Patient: sex M, age 44
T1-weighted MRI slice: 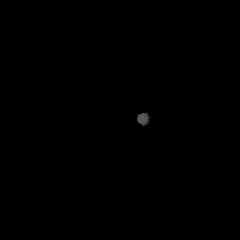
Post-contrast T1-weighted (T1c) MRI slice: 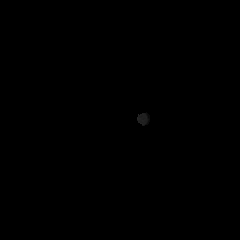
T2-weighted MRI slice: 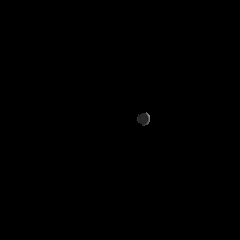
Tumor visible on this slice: no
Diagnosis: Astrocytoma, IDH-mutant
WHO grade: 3